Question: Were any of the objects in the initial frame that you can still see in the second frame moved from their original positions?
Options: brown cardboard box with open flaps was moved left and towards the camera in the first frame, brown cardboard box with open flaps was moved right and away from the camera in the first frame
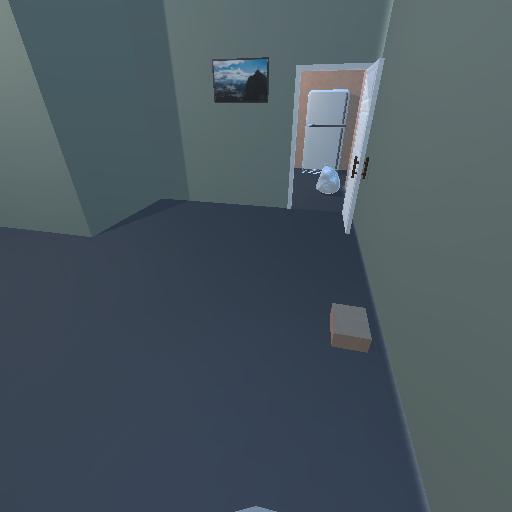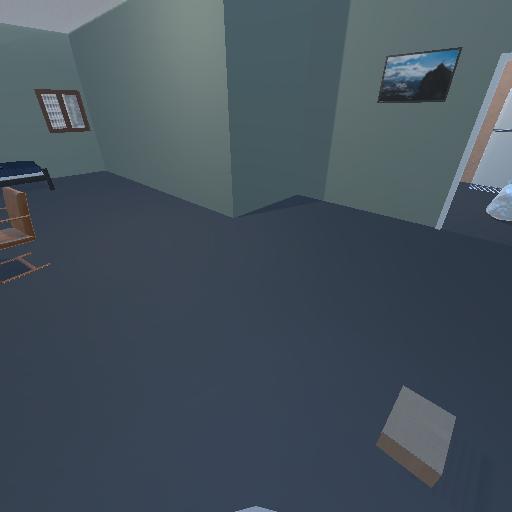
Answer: brown cardboard box with open flaps was moved left and towards the camera in the first frame